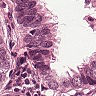
Metastatic tissue present: yes